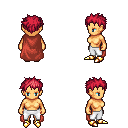
a pixel art fantasy rpg character, female body template, human, tanned skin, maroon cape, white pants, ruby red bedhead hairstyle, gold boots, four views (front, back, left, right), 2x2 character sprite sheet, small pixel art, hard edges, no anti-aliasing